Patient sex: F
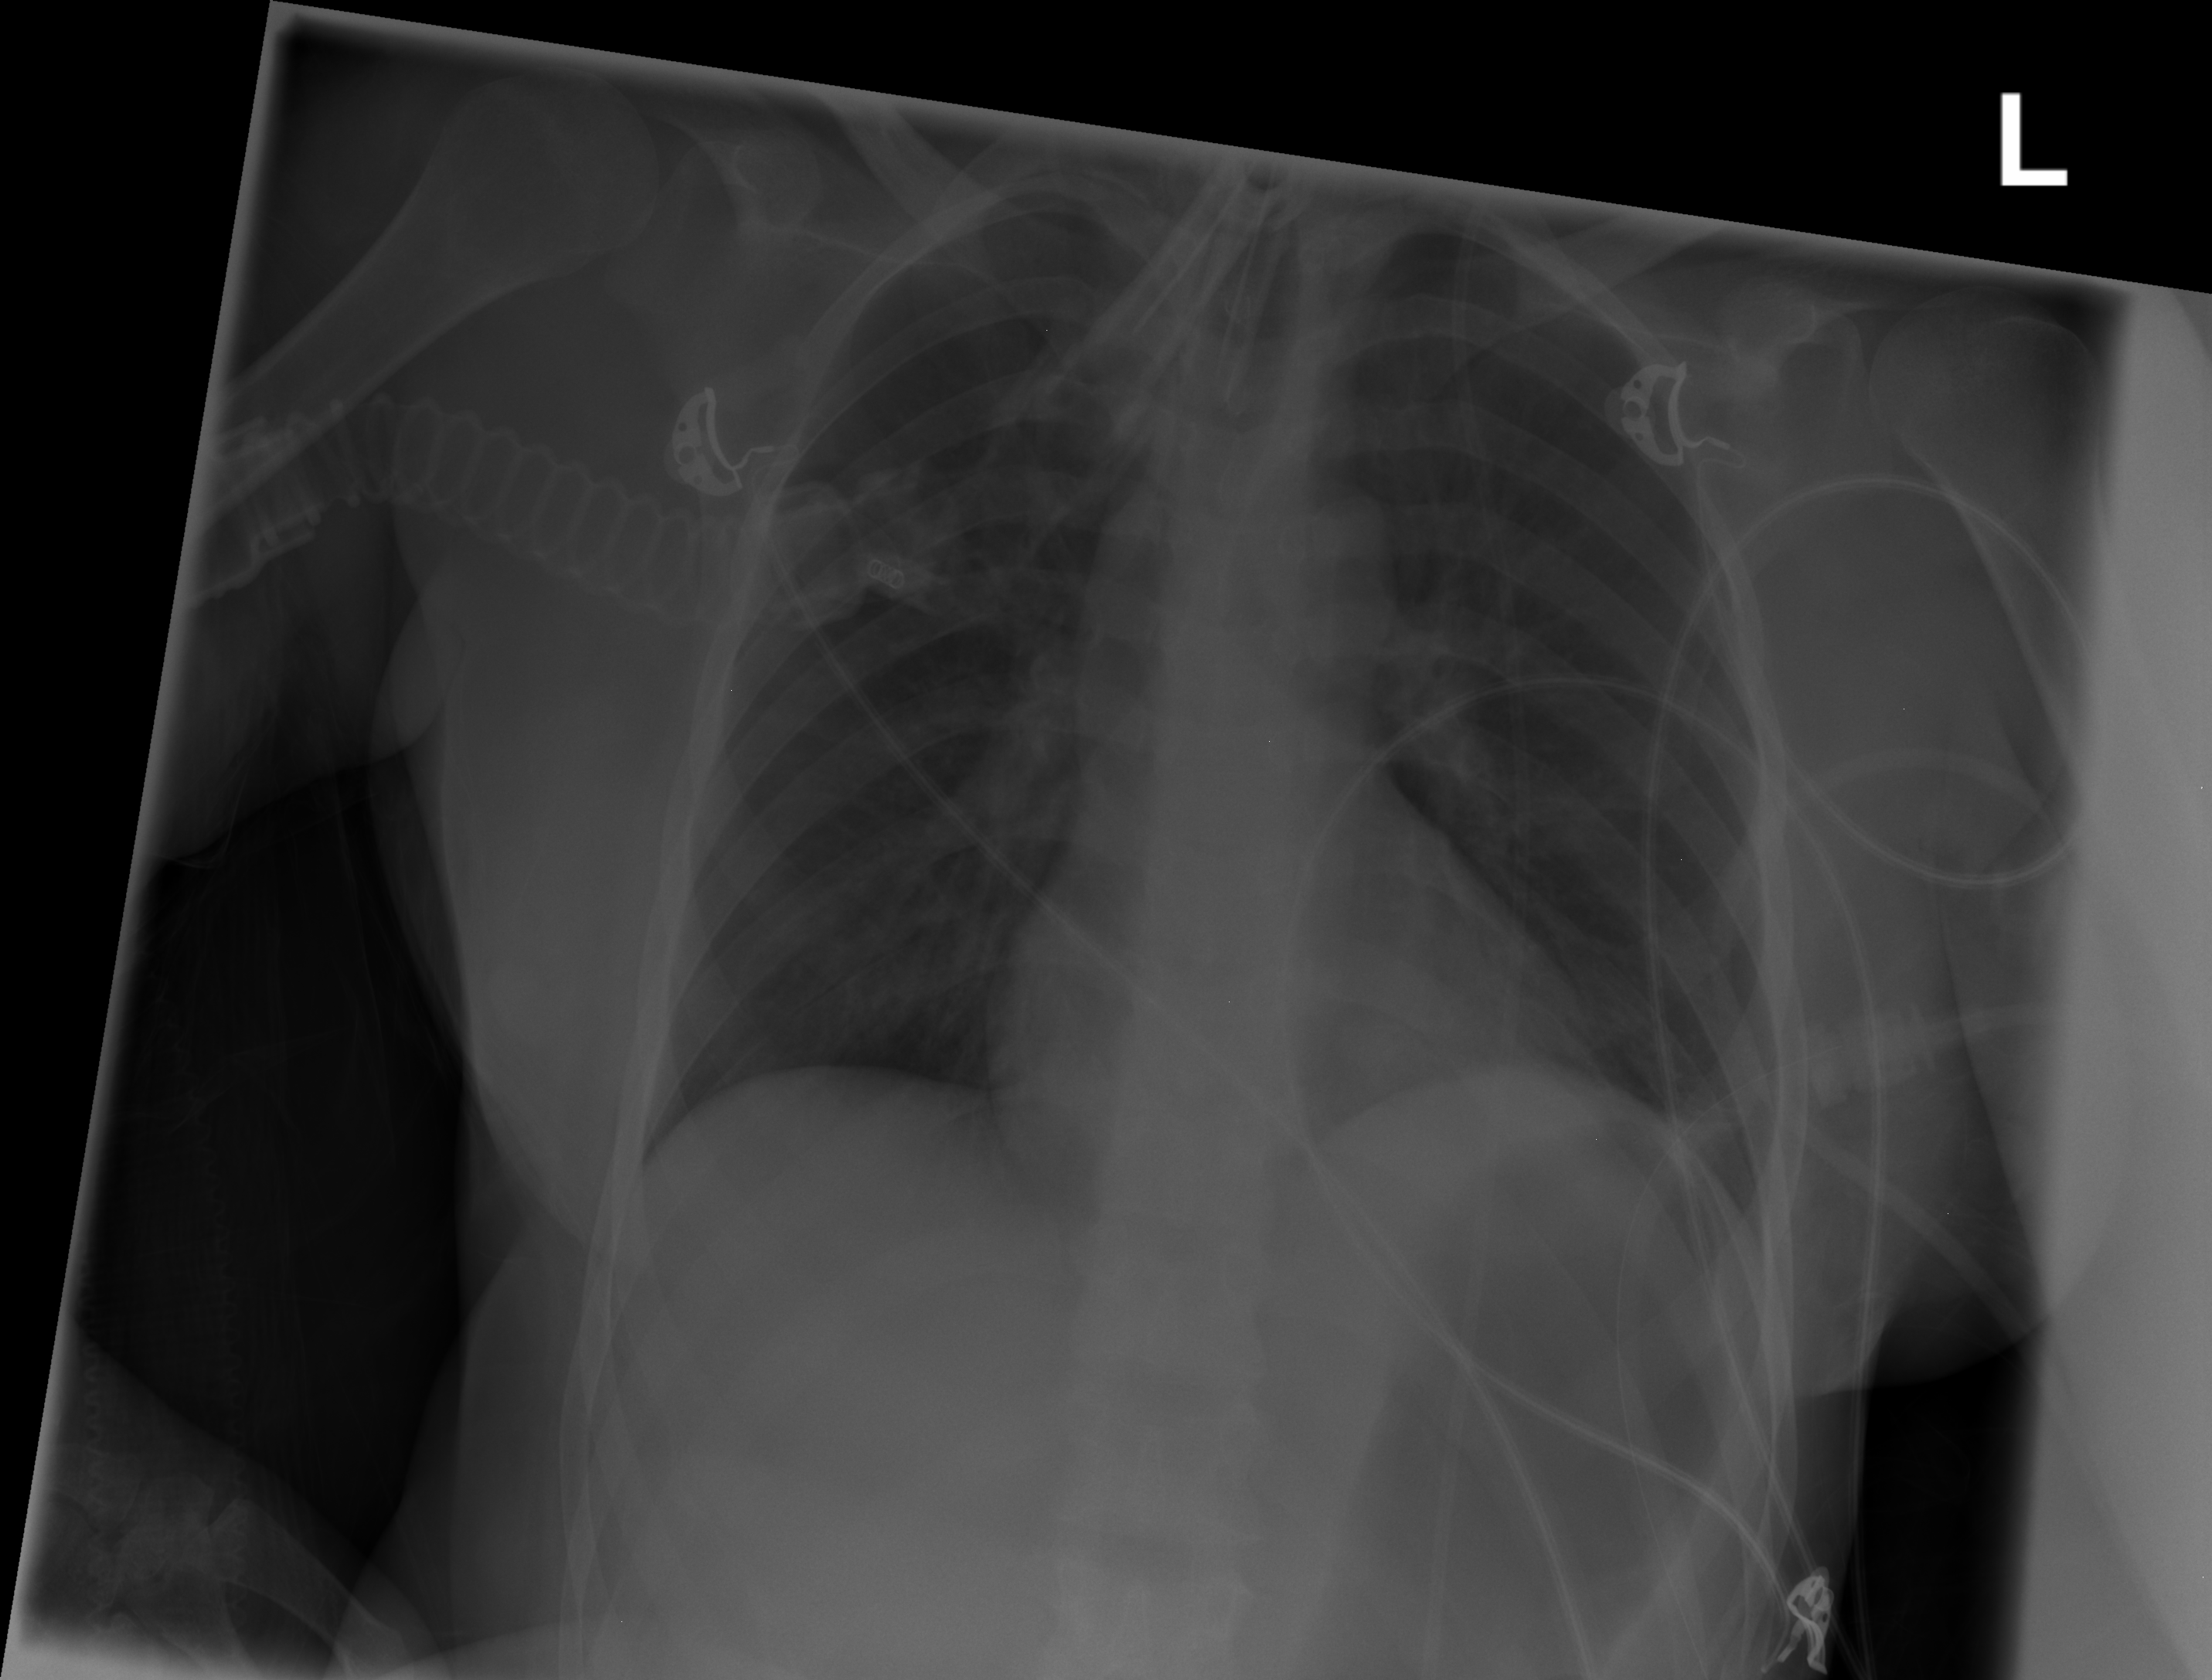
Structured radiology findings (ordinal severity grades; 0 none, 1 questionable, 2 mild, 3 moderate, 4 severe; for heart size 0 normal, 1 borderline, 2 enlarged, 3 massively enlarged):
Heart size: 2
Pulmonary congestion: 0
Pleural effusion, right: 0
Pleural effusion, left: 0
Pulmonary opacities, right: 0
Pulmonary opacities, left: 0
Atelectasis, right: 2
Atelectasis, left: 0